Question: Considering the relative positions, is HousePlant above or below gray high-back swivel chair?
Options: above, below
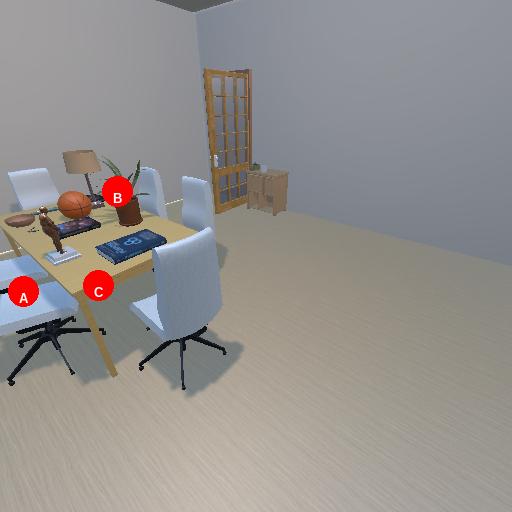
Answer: above